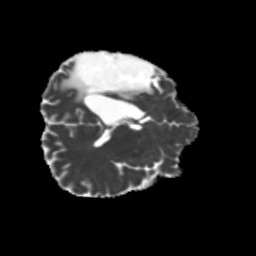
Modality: MD
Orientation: axial
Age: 50
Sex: male
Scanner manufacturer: siemens
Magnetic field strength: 3 T
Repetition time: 5.25 s
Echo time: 0.08 s